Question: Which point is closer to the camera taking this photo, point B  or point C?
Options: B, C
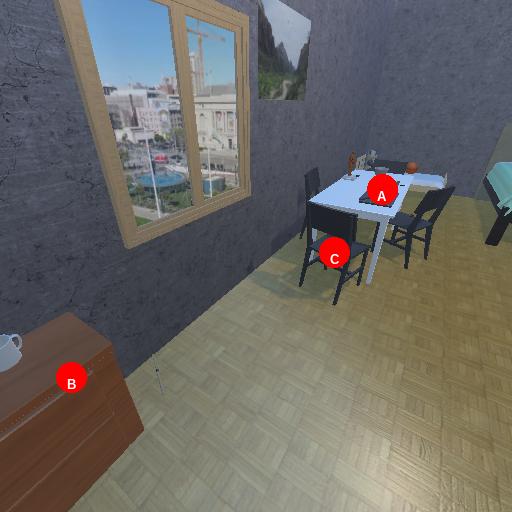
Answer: B